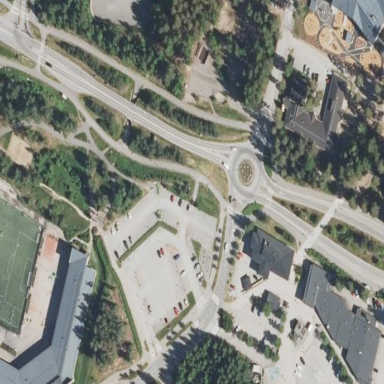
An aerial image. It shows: Park and ride parking facility with surface parking.